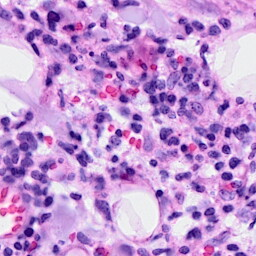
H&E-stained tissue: Breast